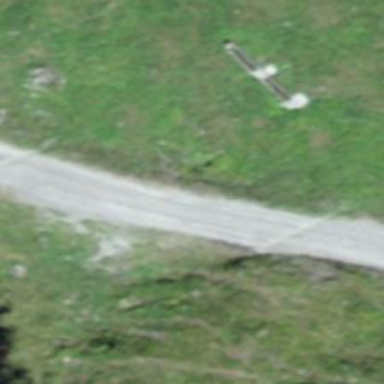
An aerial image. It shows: Gravel track with grade3 tracktype suitable for downhill biking.